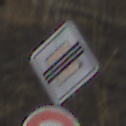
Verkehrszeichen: EndeVorfahrtsstrasse
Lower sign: UeberholverbotKraftfahrzeuge
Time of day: Midday
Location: Outdoor (Nature)
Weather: Clear
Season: NotSpecified
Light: Natural